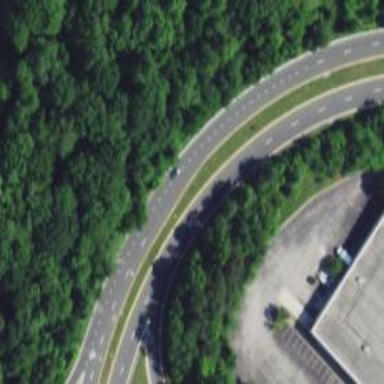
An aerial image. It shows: Asphalt trunk link road.